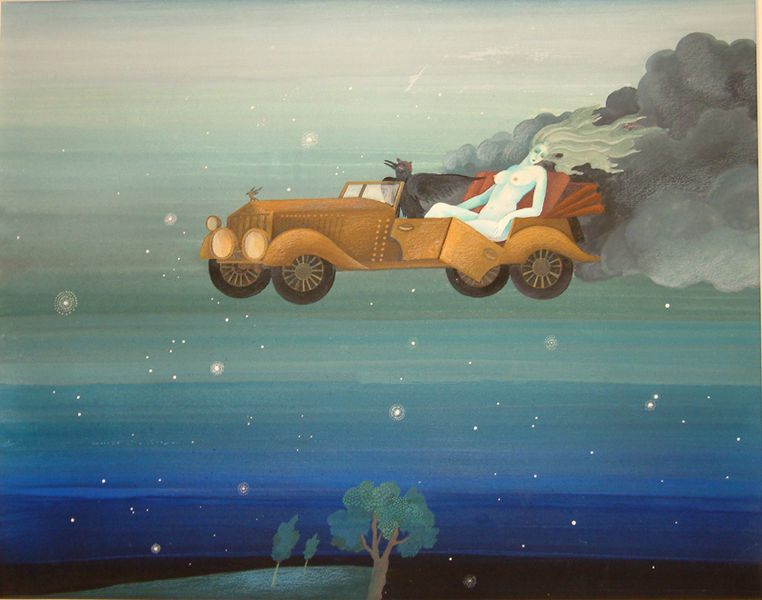
Titel: Margarita Flying Aboard a Touring Car, Margarita Flying Aboard a Touring Car
Künstler: Igor’ Galanin
Standort: Amherst (Massachusetts, USA)
Institution: Mead Art Museum, Amherst College
Schlagwörter: himmel, blue, white, black, green, grey, hair, woman, brown, licht, smoke, cloud, frau, naked, sky, tree, orange, trees, night, bird, eagle, flying, storm, baum, ground, gras, godess, sleep, nacht, branch, nackt, haare, surrealism, stars, earth, car, wheels, impressionismus, rauch, auto, sterne, owl, gas, car woman, rolls royce, rabe, verlauf